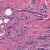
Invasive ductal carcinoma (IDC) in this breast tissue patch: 1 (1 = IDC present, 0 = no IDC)